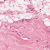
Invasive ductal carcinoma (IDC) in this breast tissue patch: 0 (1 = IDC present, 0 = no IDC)